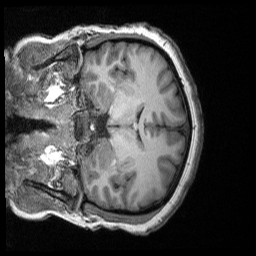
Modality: T1w
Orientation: coronal
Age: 31
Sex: female